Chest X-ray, PA view. Patient: 33 years old, sex M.
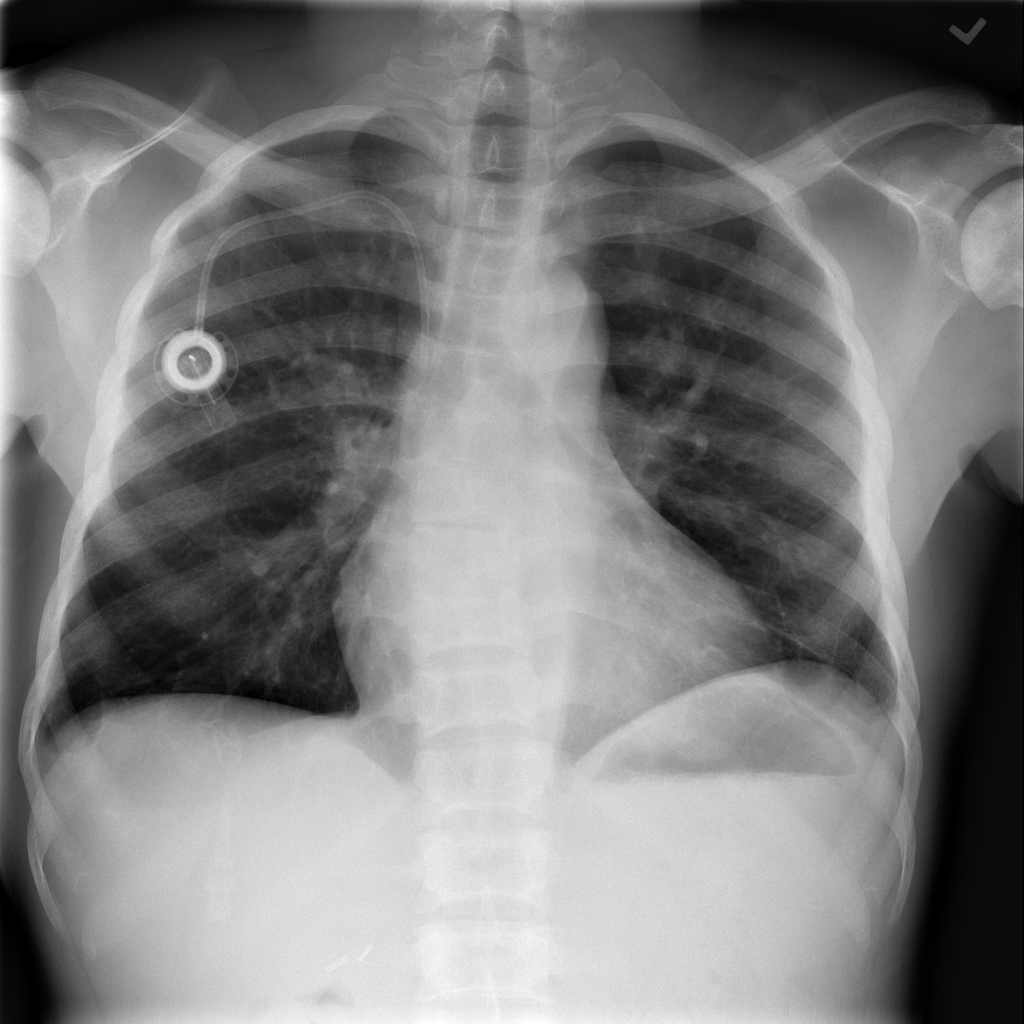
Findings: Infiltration